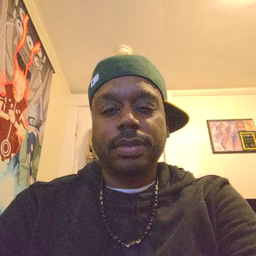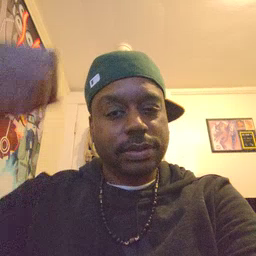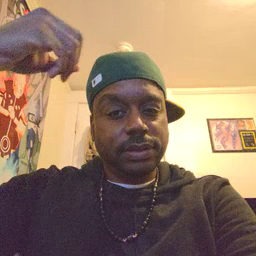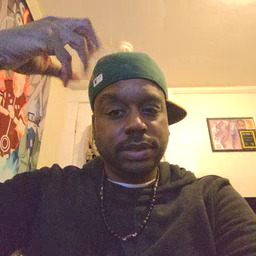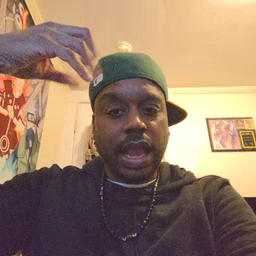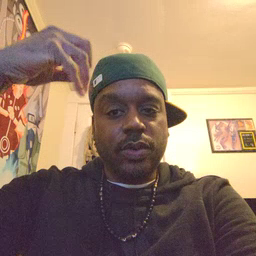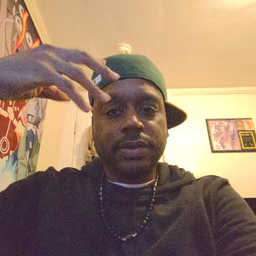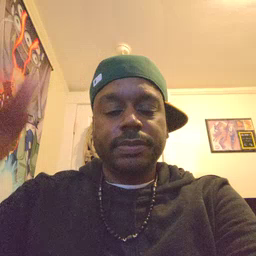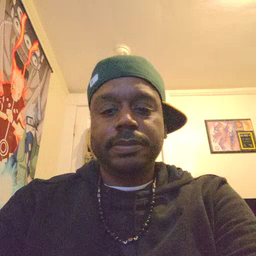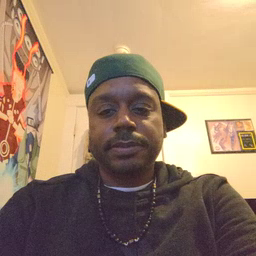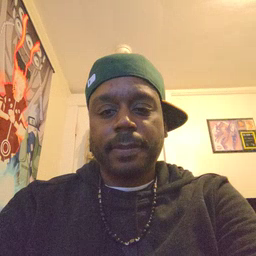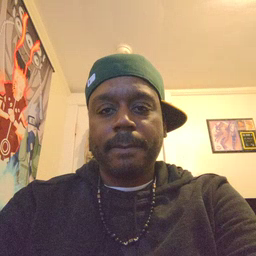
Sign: shower